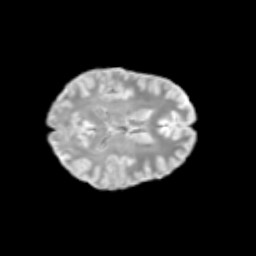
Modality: T2w
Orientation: axial
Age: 14
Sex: female
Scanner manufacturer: siemens
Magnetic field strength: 3 T
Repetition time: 3.8 s
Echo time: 0.07 s